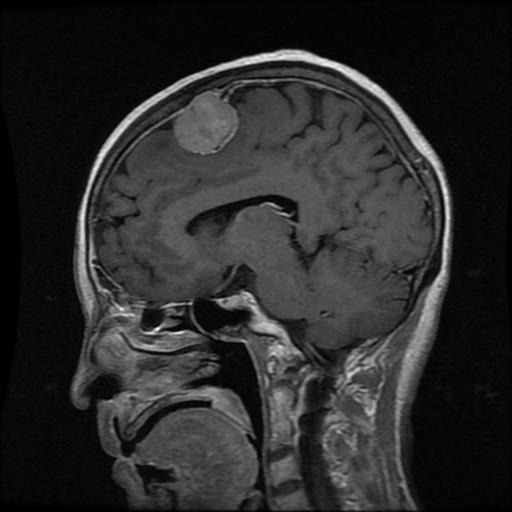
Label: meningioma